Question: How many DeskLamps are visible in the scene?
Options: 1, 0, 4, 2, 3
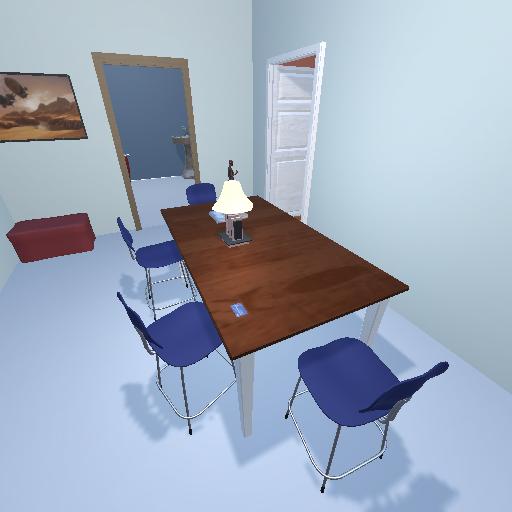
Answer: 1